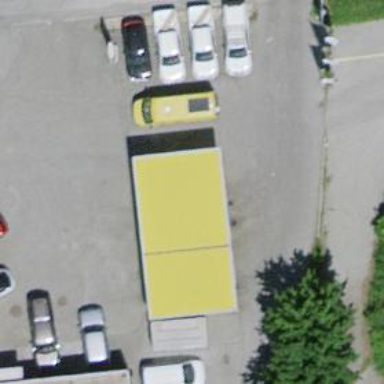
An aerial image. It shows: Car wash facility.